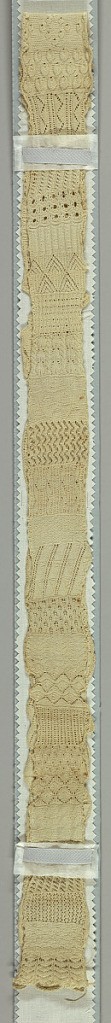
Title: Sampler
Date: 19th century
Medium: cotton Technique: knitting (interlooping)
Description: Very long narrow sampler of forty-seven knitted patterns in white cotton.